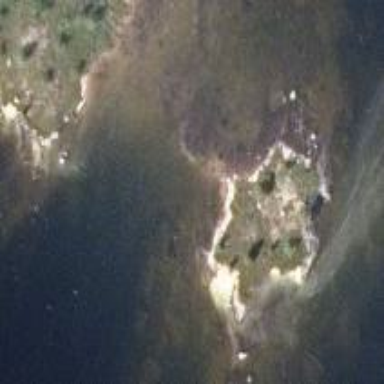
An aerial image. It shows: Islet.